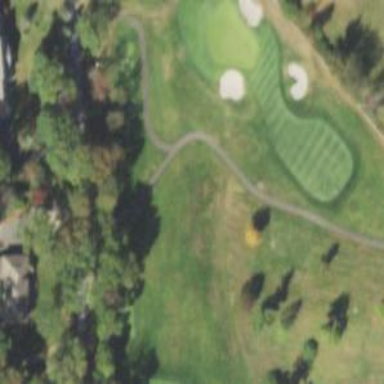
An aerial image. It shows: Service road designated as golf cart path.